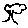
Label: tree